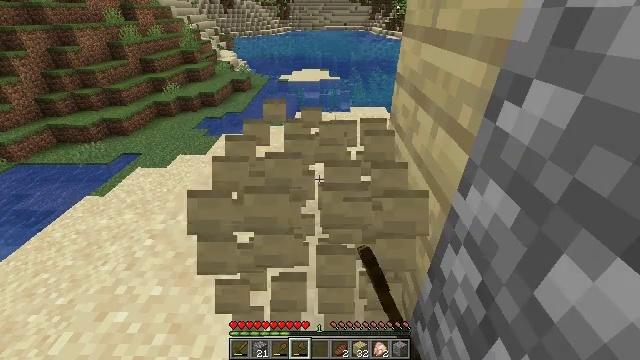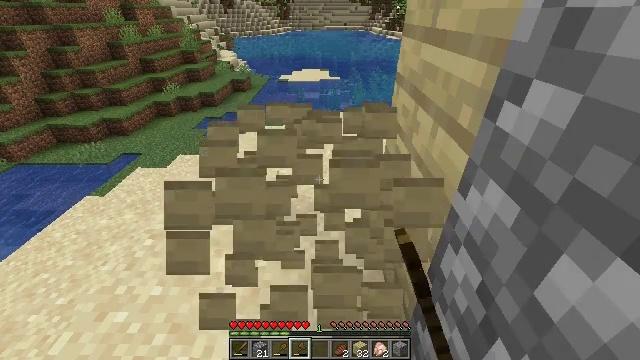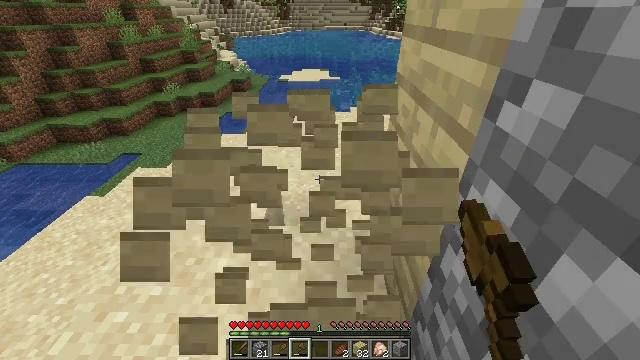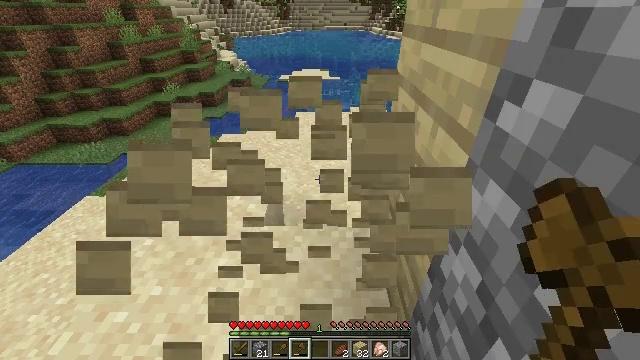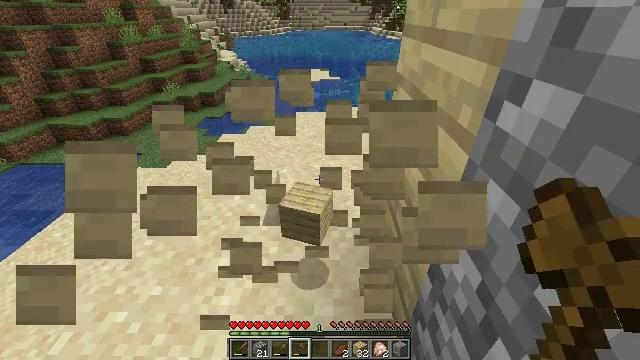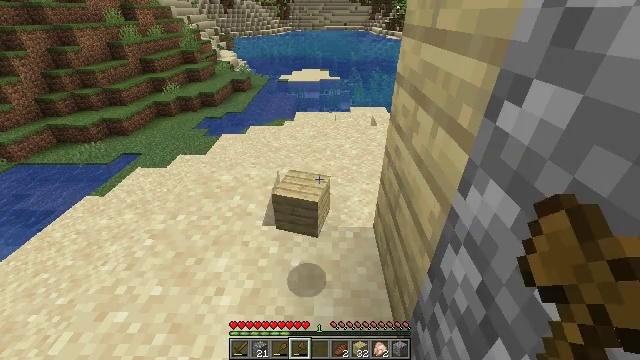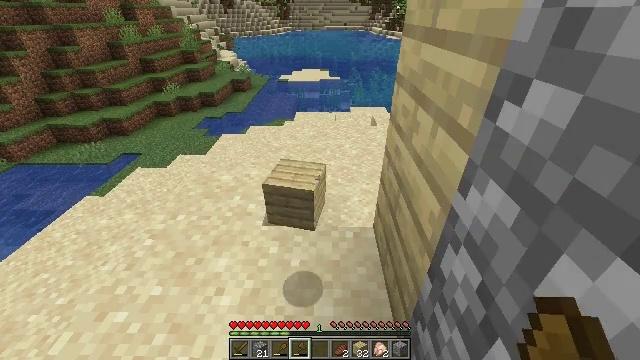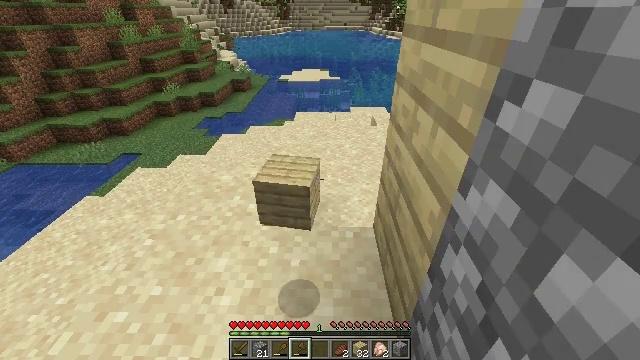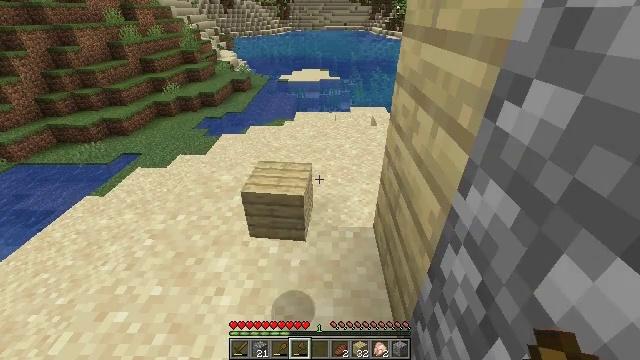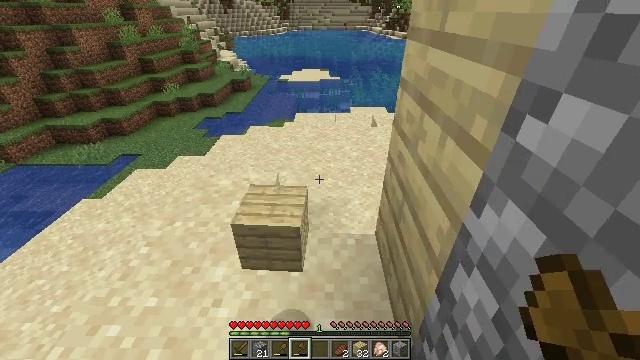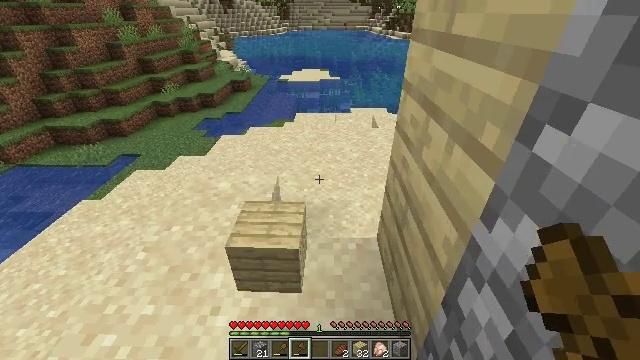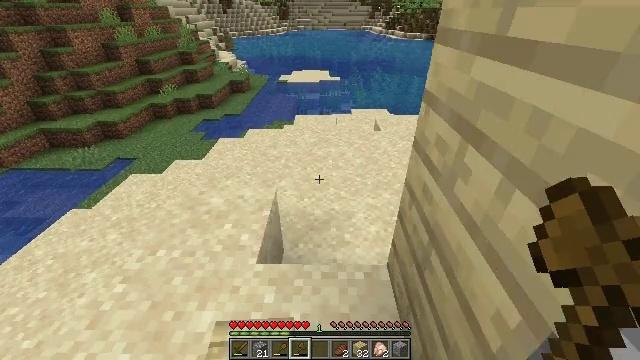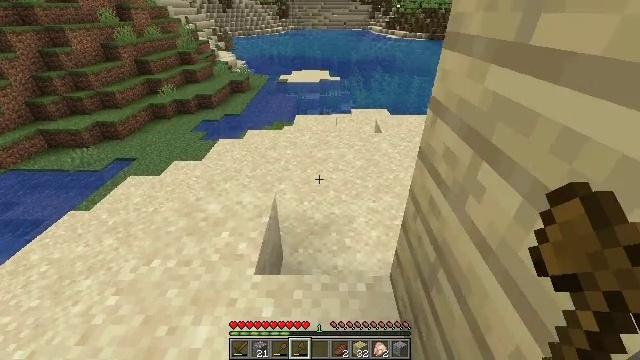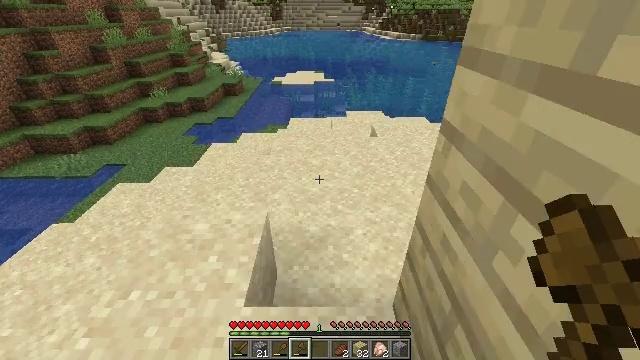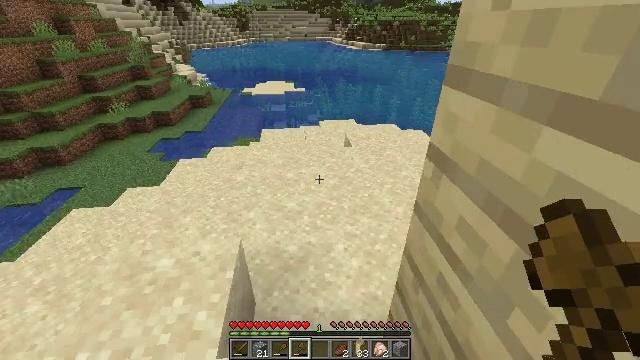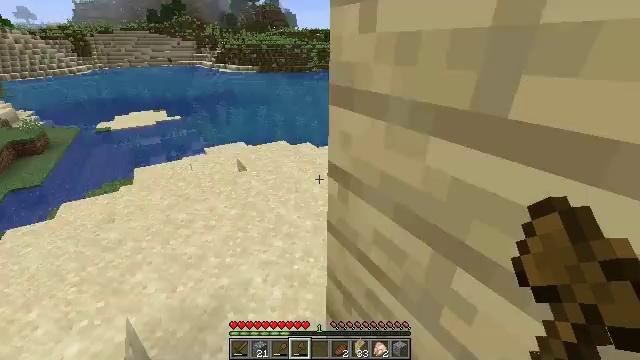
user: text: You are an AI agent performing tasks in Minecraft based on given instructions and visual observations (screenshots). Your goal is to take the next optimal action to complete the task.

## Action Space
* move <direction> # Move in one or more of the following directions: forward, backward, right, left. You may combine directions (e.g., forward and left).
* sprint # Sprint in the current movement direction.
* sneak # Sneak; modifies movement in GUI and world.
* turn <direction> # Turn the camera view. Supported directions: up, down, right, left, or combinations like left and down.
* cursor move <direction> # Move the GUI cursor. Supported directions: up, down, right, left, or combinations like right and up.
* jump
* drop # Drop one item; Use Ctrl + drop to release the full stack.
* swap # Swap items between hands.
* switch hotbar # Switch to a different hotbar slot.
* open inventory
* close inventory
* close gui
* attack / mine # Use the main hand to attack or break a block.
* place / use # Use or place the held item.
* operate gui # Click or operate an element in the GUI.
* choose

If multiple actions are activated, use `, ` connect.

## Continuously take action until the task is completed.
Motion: motion action
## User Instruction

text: Remove birch planks to collect them.
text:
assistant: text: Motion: attack / mine
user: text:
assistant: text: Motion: attack / mine
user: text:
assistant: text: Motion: attack / mine
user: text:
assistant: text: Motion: attack / mine
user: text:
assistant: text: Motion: attack / mine
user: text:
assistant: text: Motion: attack / mine
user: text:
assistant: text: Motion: attack / mine
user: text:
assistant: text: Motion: attack / mine
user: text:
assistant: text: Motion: move forward, attack / mine
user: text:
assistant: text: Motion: move forward, attack / mine
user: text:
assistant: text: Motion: move forward, attack / mine
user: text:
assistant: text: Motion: move forward, attack / mine
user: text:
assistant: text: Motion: move forward, turn right, attack / mine
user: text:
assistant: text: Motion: turn right and up, attack / mine
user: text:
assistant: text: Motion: turn right and up, attack / mine
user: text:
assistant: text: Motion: turn right and up, attack / mine
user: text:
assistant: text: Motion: turn right and up, attack / mine
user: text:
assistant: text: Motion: turn right and up, attack / mine
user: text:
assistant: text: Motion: turn right, attack / mine
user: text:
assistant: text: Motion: attack / mine
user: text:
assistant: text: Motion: attack / mine
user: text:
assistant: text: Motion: attack / mine
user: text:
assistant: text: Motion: attack / mine
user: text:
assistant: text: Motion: attack / mine
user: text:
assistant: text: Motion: attack / mine
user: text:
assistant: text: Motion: attack / mine
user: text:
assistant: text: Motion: attack / mine
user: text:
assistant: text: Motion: attack / mine
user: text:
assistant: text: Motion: attack / mine
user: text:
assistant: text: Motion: attack / mine